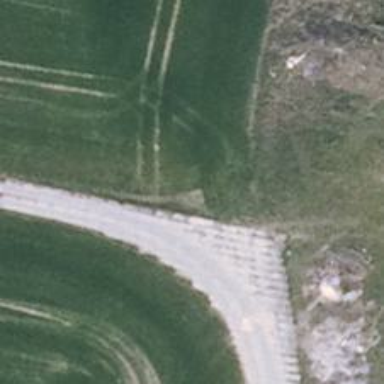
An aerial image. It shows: Concrete track with grade1 tracktype.